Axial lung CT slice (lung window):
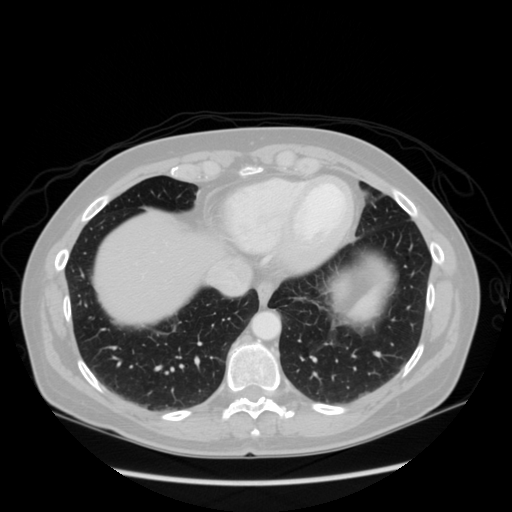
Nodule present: no